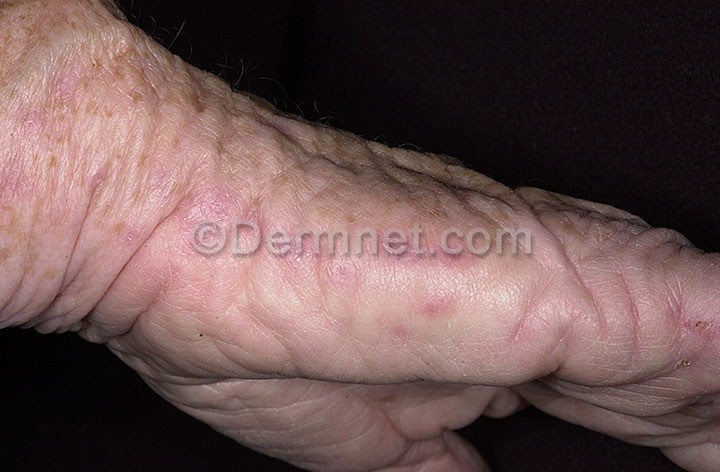
Disease: Scabies Lyme Disease and other Infestations and Bites